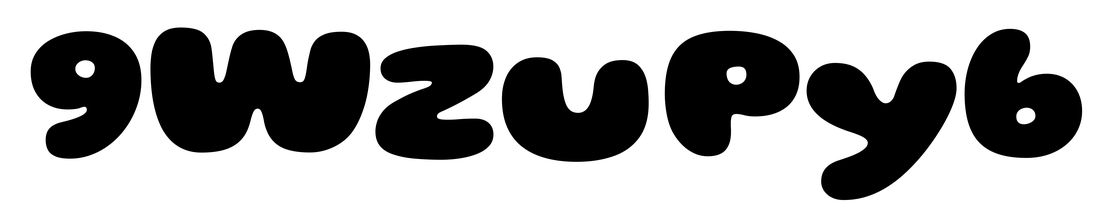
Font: Gluten_Black